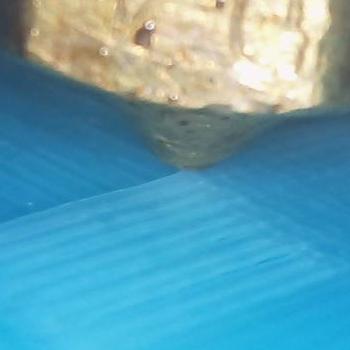
Flow rate: 52%